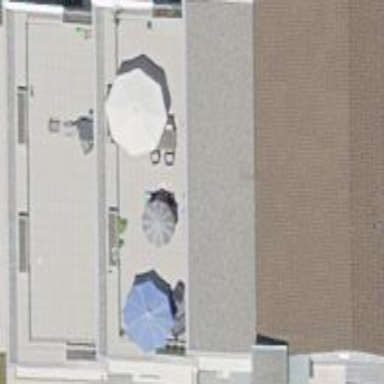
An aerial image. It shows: Terrace building.